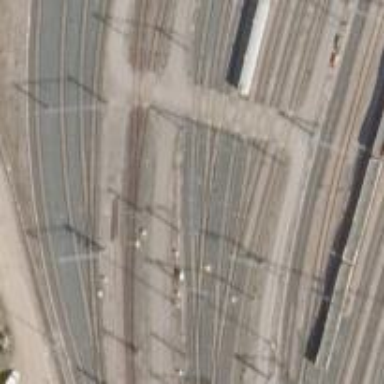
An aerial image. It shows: Railway signal.